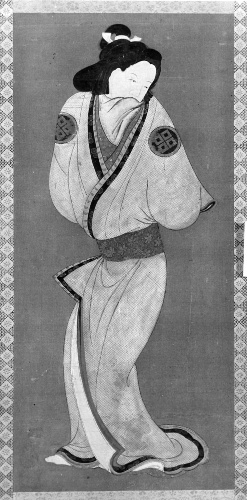
Date: late 17th century
Object type: Hanging scroll
Classification: Paintings
Medium: Hanging scroll; color on silk
Culture: Japan
Period: Edo period (1615–1868)
Dimensions: Image: 25 3/4 × 11 1/2 in. (65.4 × 29.2 cm)
Overall with mounting: 57 1/2 × 16 1/4 in. (146.1 × 41.3 cm)
Overall with knobs: 57 1/2 × 18 1/4 in. (146.1 × 46.4 cm)
Department: Asian Art
Credit line: H. O. Havemeyer Collection, Bequest of Mrs. H. O. Havemeyer, 1929
Accession year: 1929
Repository: Metropolitan Museum of Art, New York, NY
Tags: Women